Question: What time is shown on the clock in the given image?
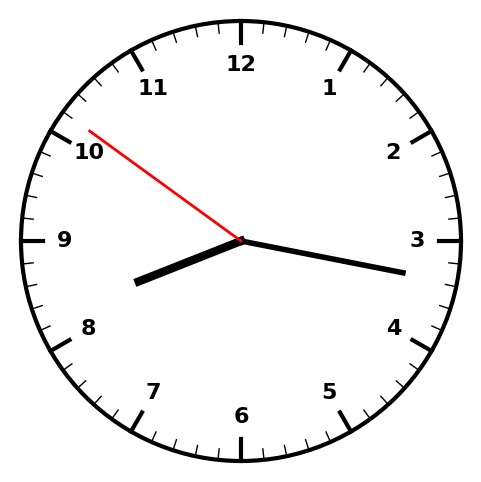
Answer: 08:16:51